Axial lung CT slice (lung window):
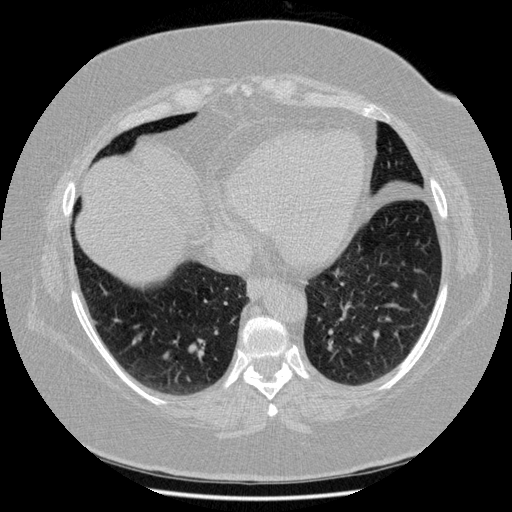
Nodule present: yes
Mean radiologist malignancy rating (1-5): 3